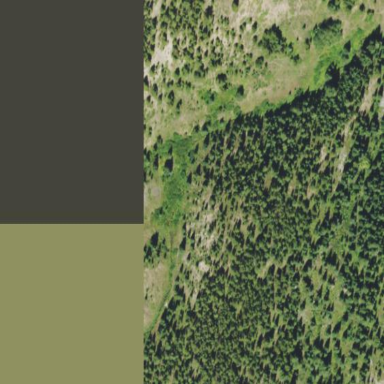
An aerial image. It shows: Coniferous woodland area.